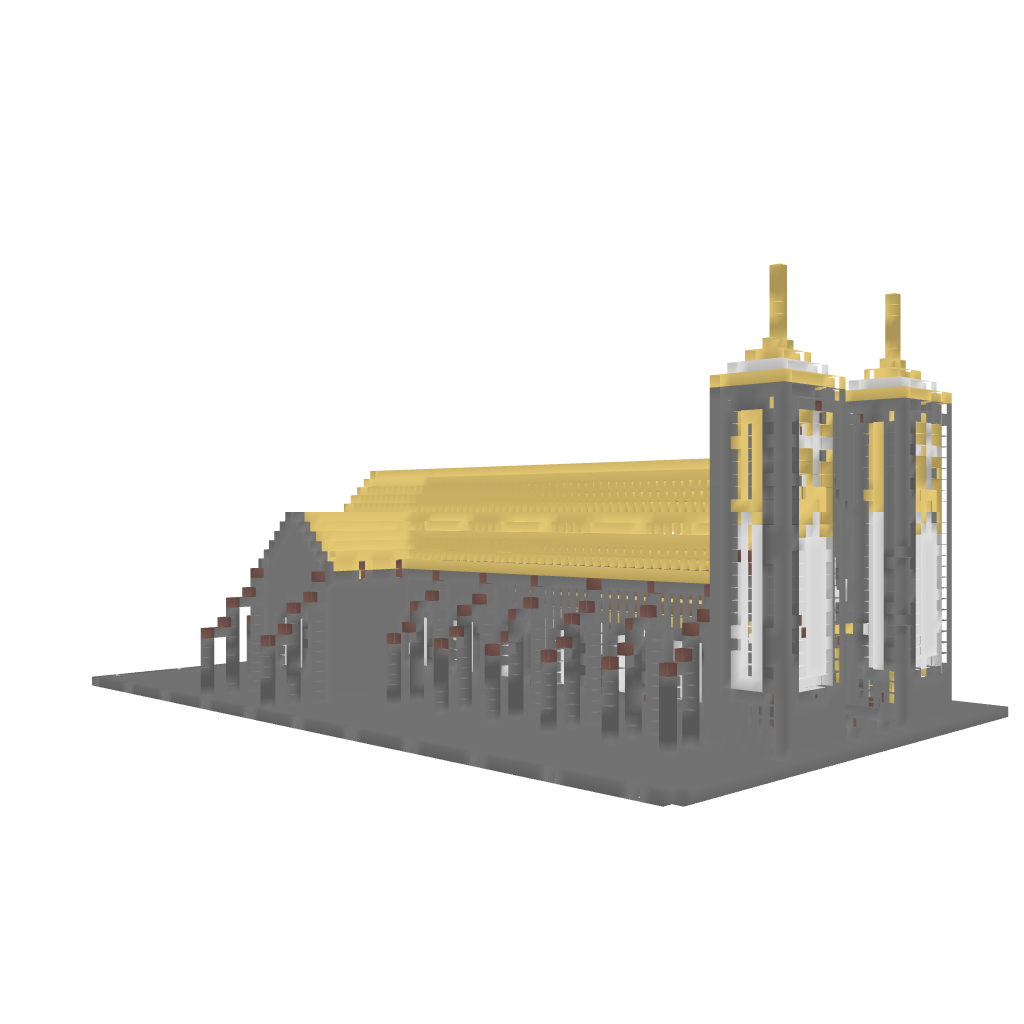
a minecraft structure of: cathedral high quality